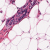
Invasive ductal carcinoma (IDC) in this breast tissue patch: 0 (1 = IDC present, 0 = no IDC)